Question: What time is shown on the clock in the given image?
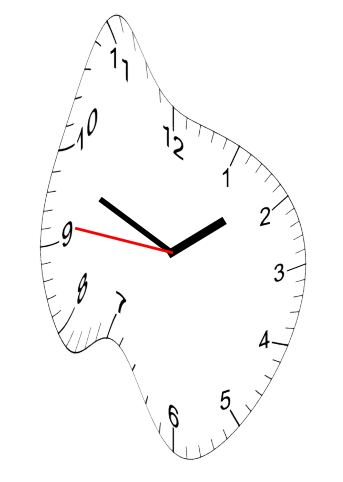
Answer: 01:48:46